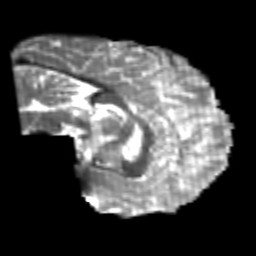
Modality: T2w
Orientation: sagittal
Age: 22
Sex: male
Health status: healthy
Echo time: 0.074 s